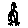
Label: bird